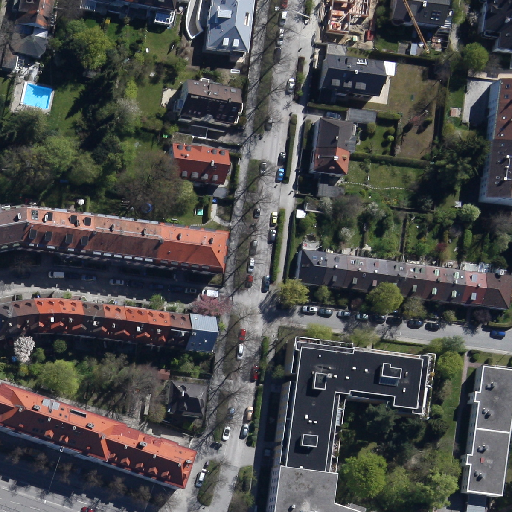
Referring expression: paved road